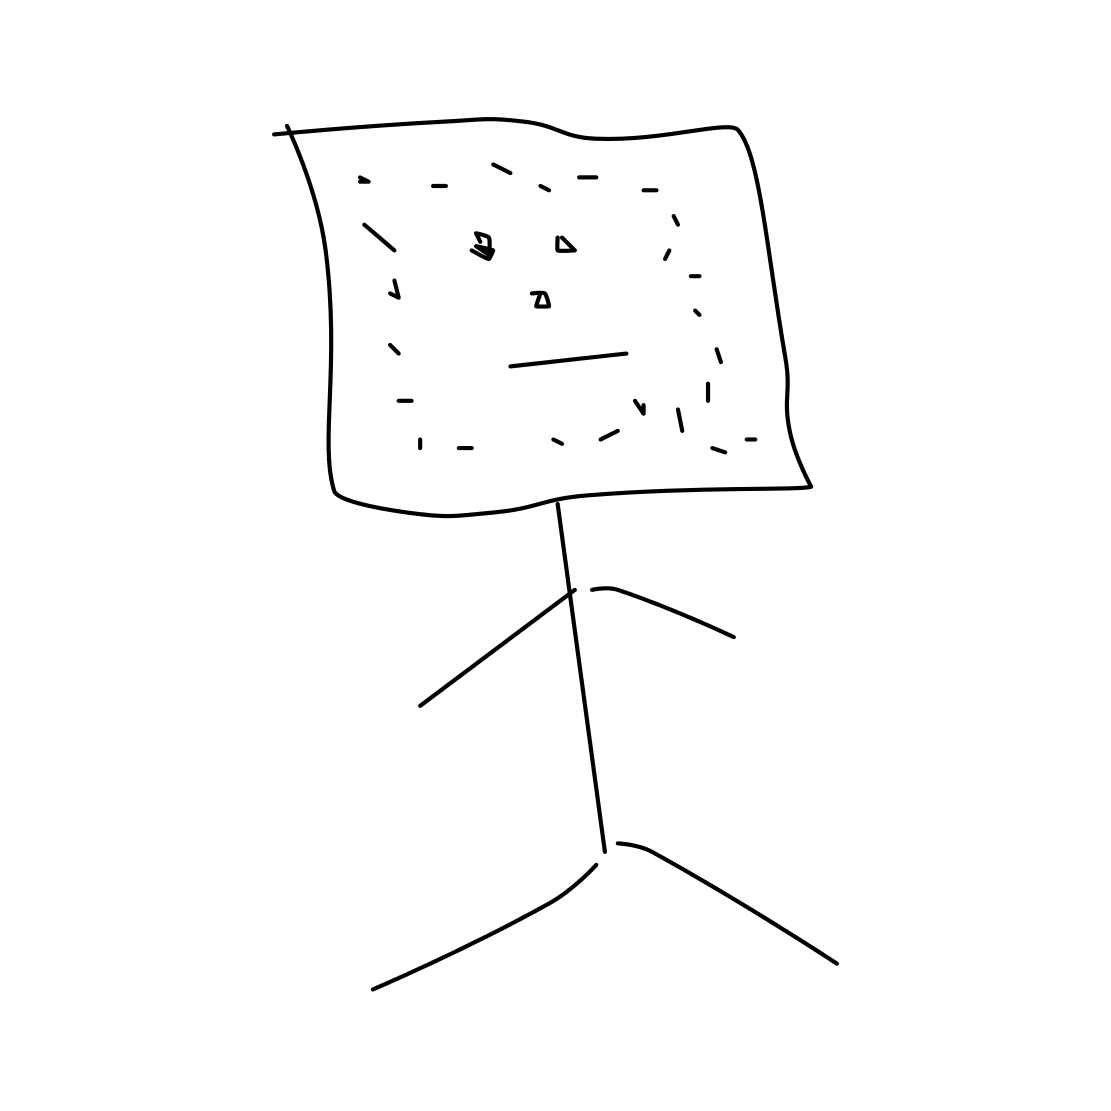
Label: sponge bob